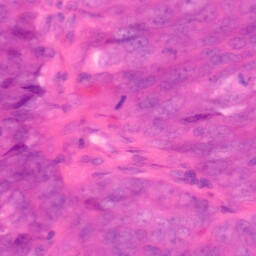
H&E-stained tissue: Colon